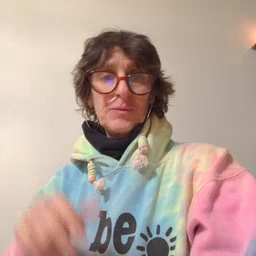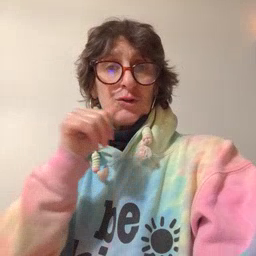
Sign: girl